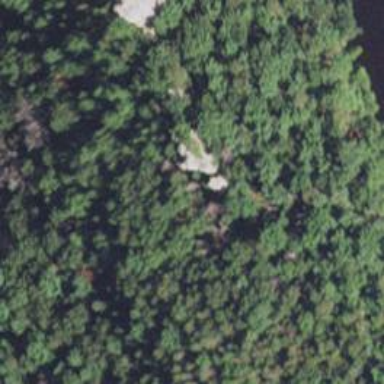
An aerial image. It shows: Crag for climbing.